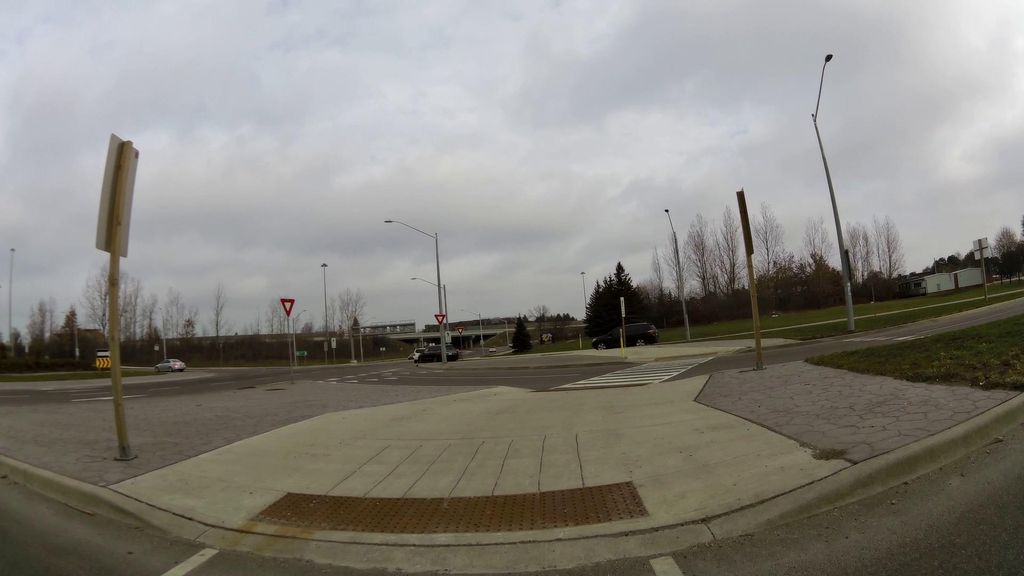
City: kitchener-waterloo